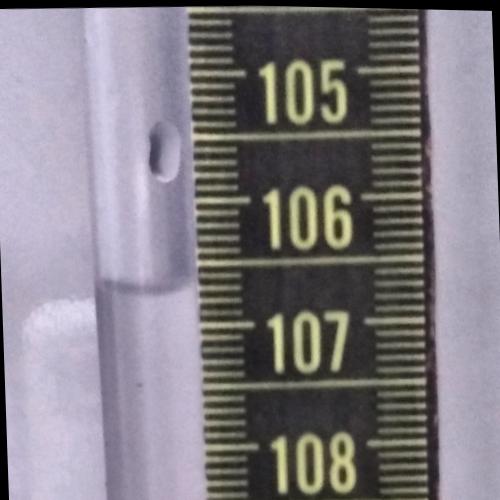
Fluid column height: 106.7 cm